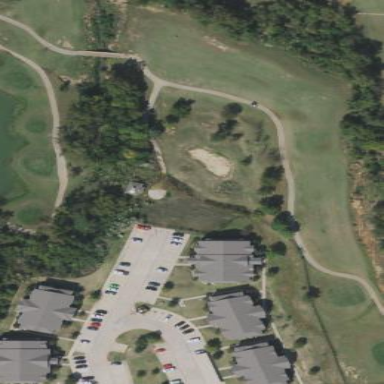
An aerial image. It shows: Grassy area designated as golf fairway.